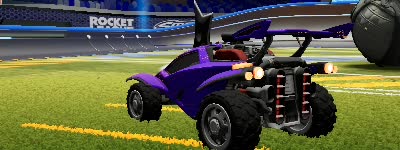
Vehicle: octane